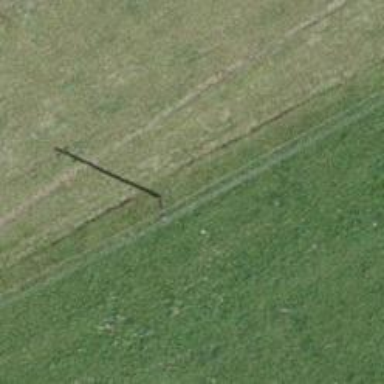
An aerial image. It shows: Utility pole as the man-made structure.